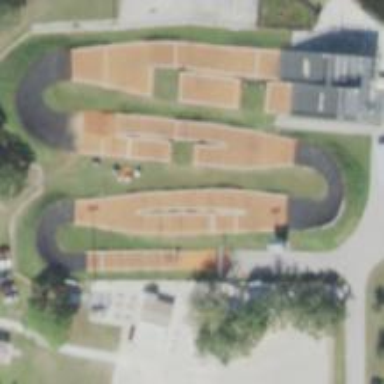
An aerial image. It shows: Cycling track for leisure land activities.